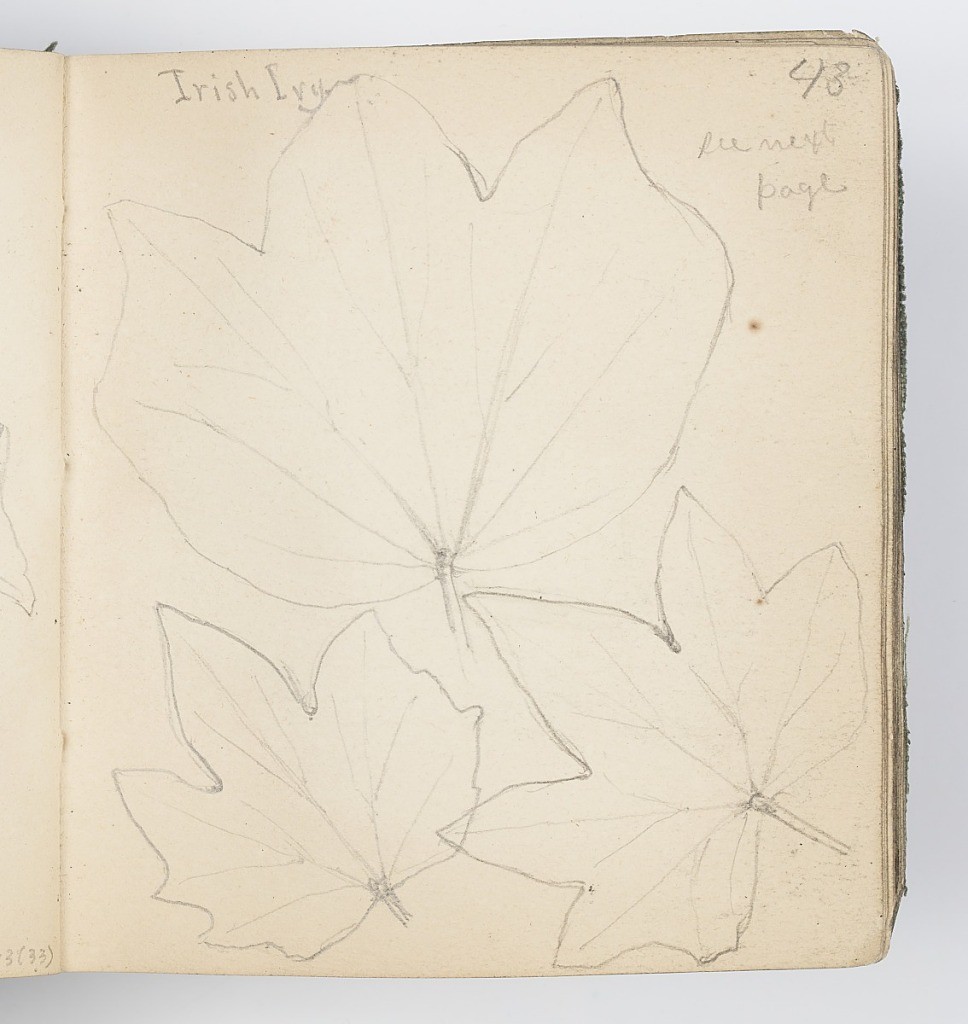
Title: Sketchbook Page: Irish Ivy Leaves
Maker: Kenyon Cox, American, 1856–1919
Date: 1874
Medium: Graphite on paper
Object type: Sketchbook folio
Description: Recto: Three sketches of leaves.
Verso: Large sketch of one ivy leaf.